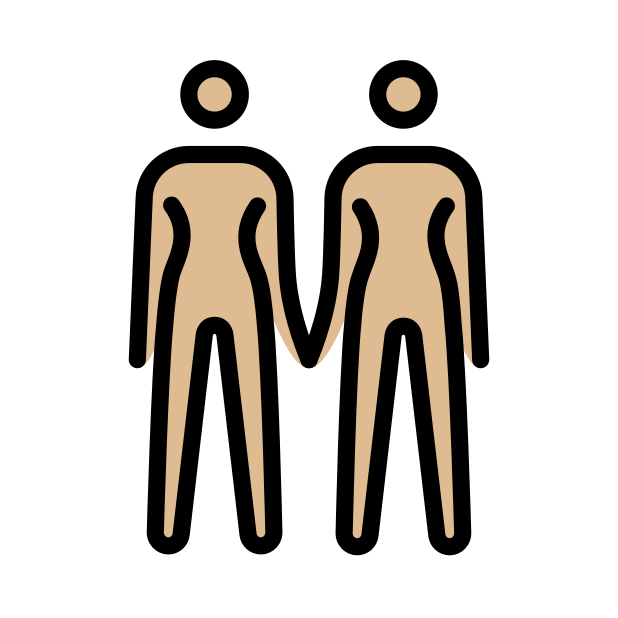
women holding hands: medium-light skin tone